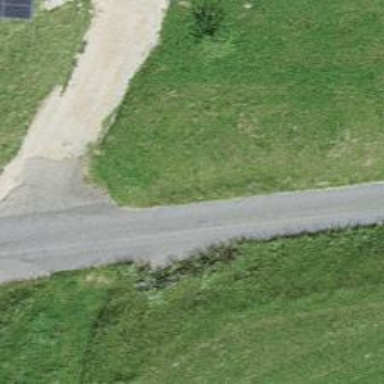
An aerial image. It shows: Unclassified road.